Interaction volume radius: 5 \u00c5
Interaction volume height: 35 \u00c5
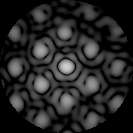
Disorder parameter: 0.3402